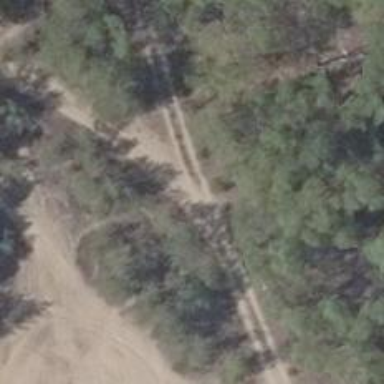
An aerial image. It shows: Sandy track road with grade 4 track type.